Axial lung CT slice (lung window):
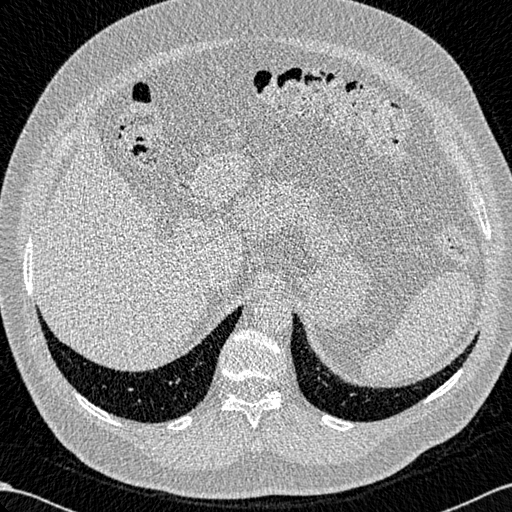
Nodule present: no